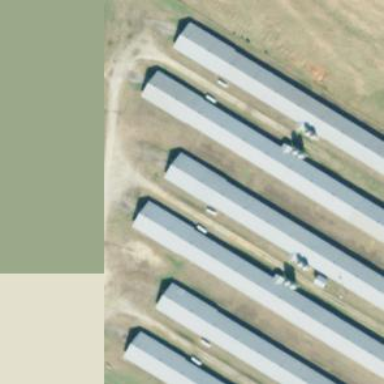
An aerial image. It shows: Poultry house.